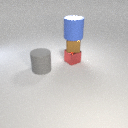
small brown metal cube below large blue rubber cylinder